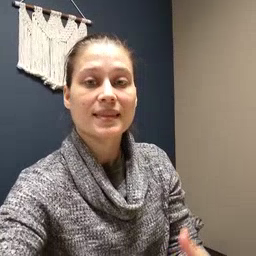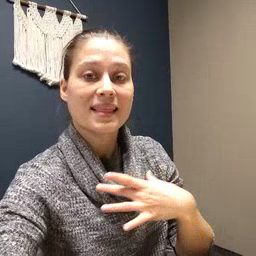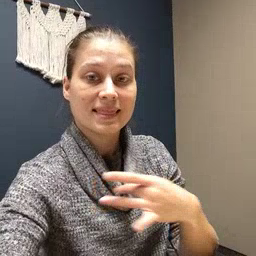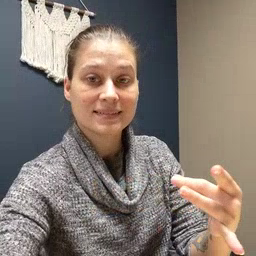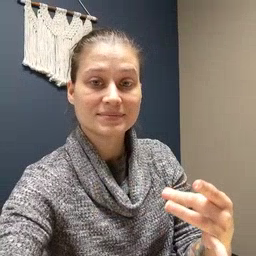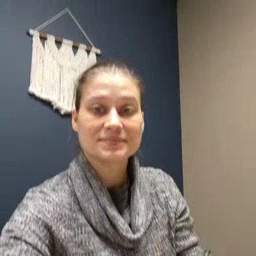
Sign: like